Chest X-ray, PA view. Patient: 65 years old, sex M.
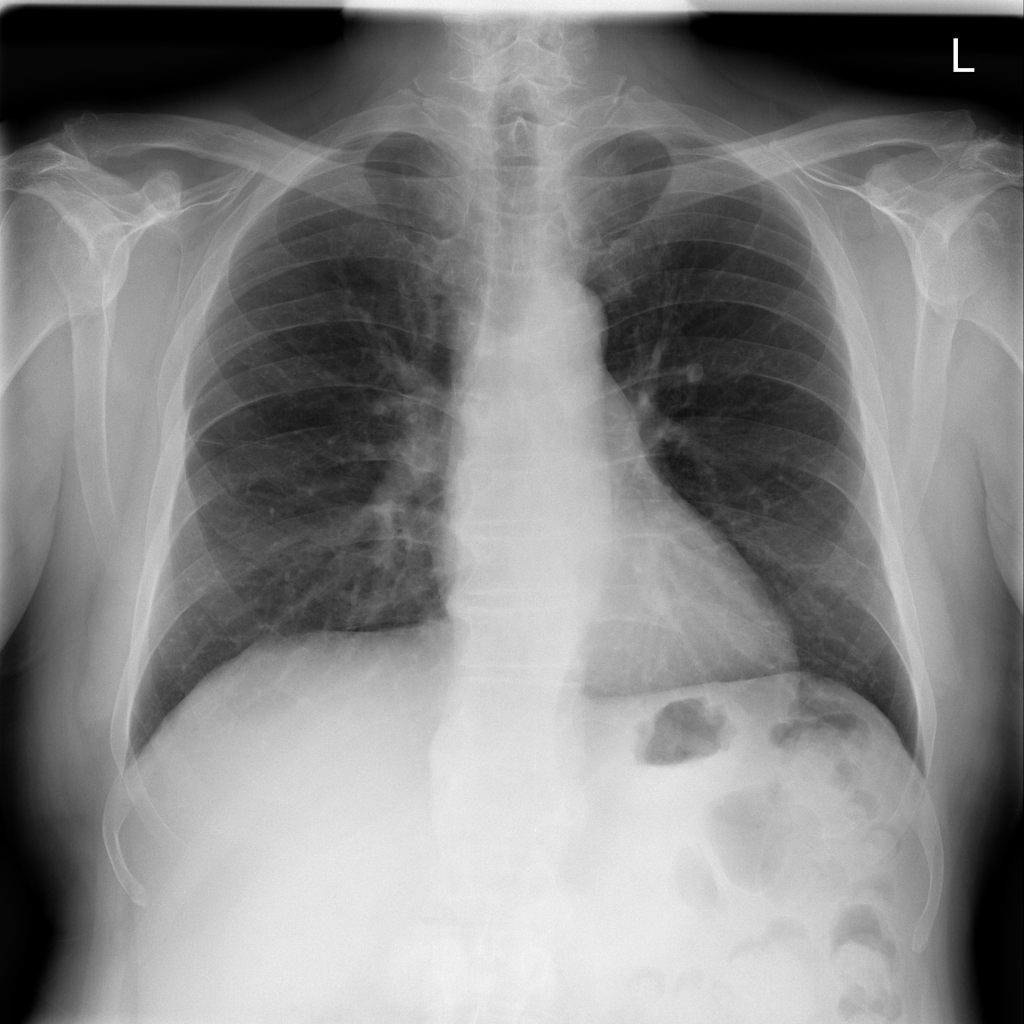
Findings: No Finding